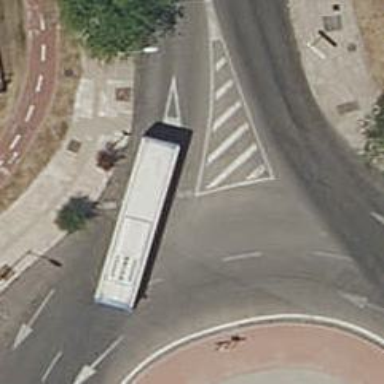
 there is sidewalk with surface made of paving stones."